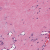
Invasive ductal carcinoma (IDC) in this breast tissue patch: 0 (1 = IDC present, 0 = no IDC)